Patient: sex M, age 55
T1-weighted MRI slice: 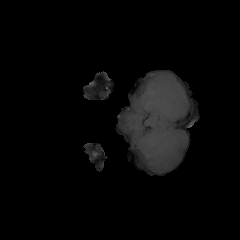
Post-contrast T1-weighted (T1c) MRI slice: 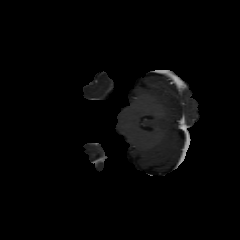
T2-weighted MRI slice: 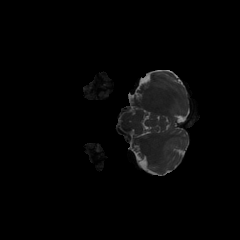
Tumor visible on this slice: no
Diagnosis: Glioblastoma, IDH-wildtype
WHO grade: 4